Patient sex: M
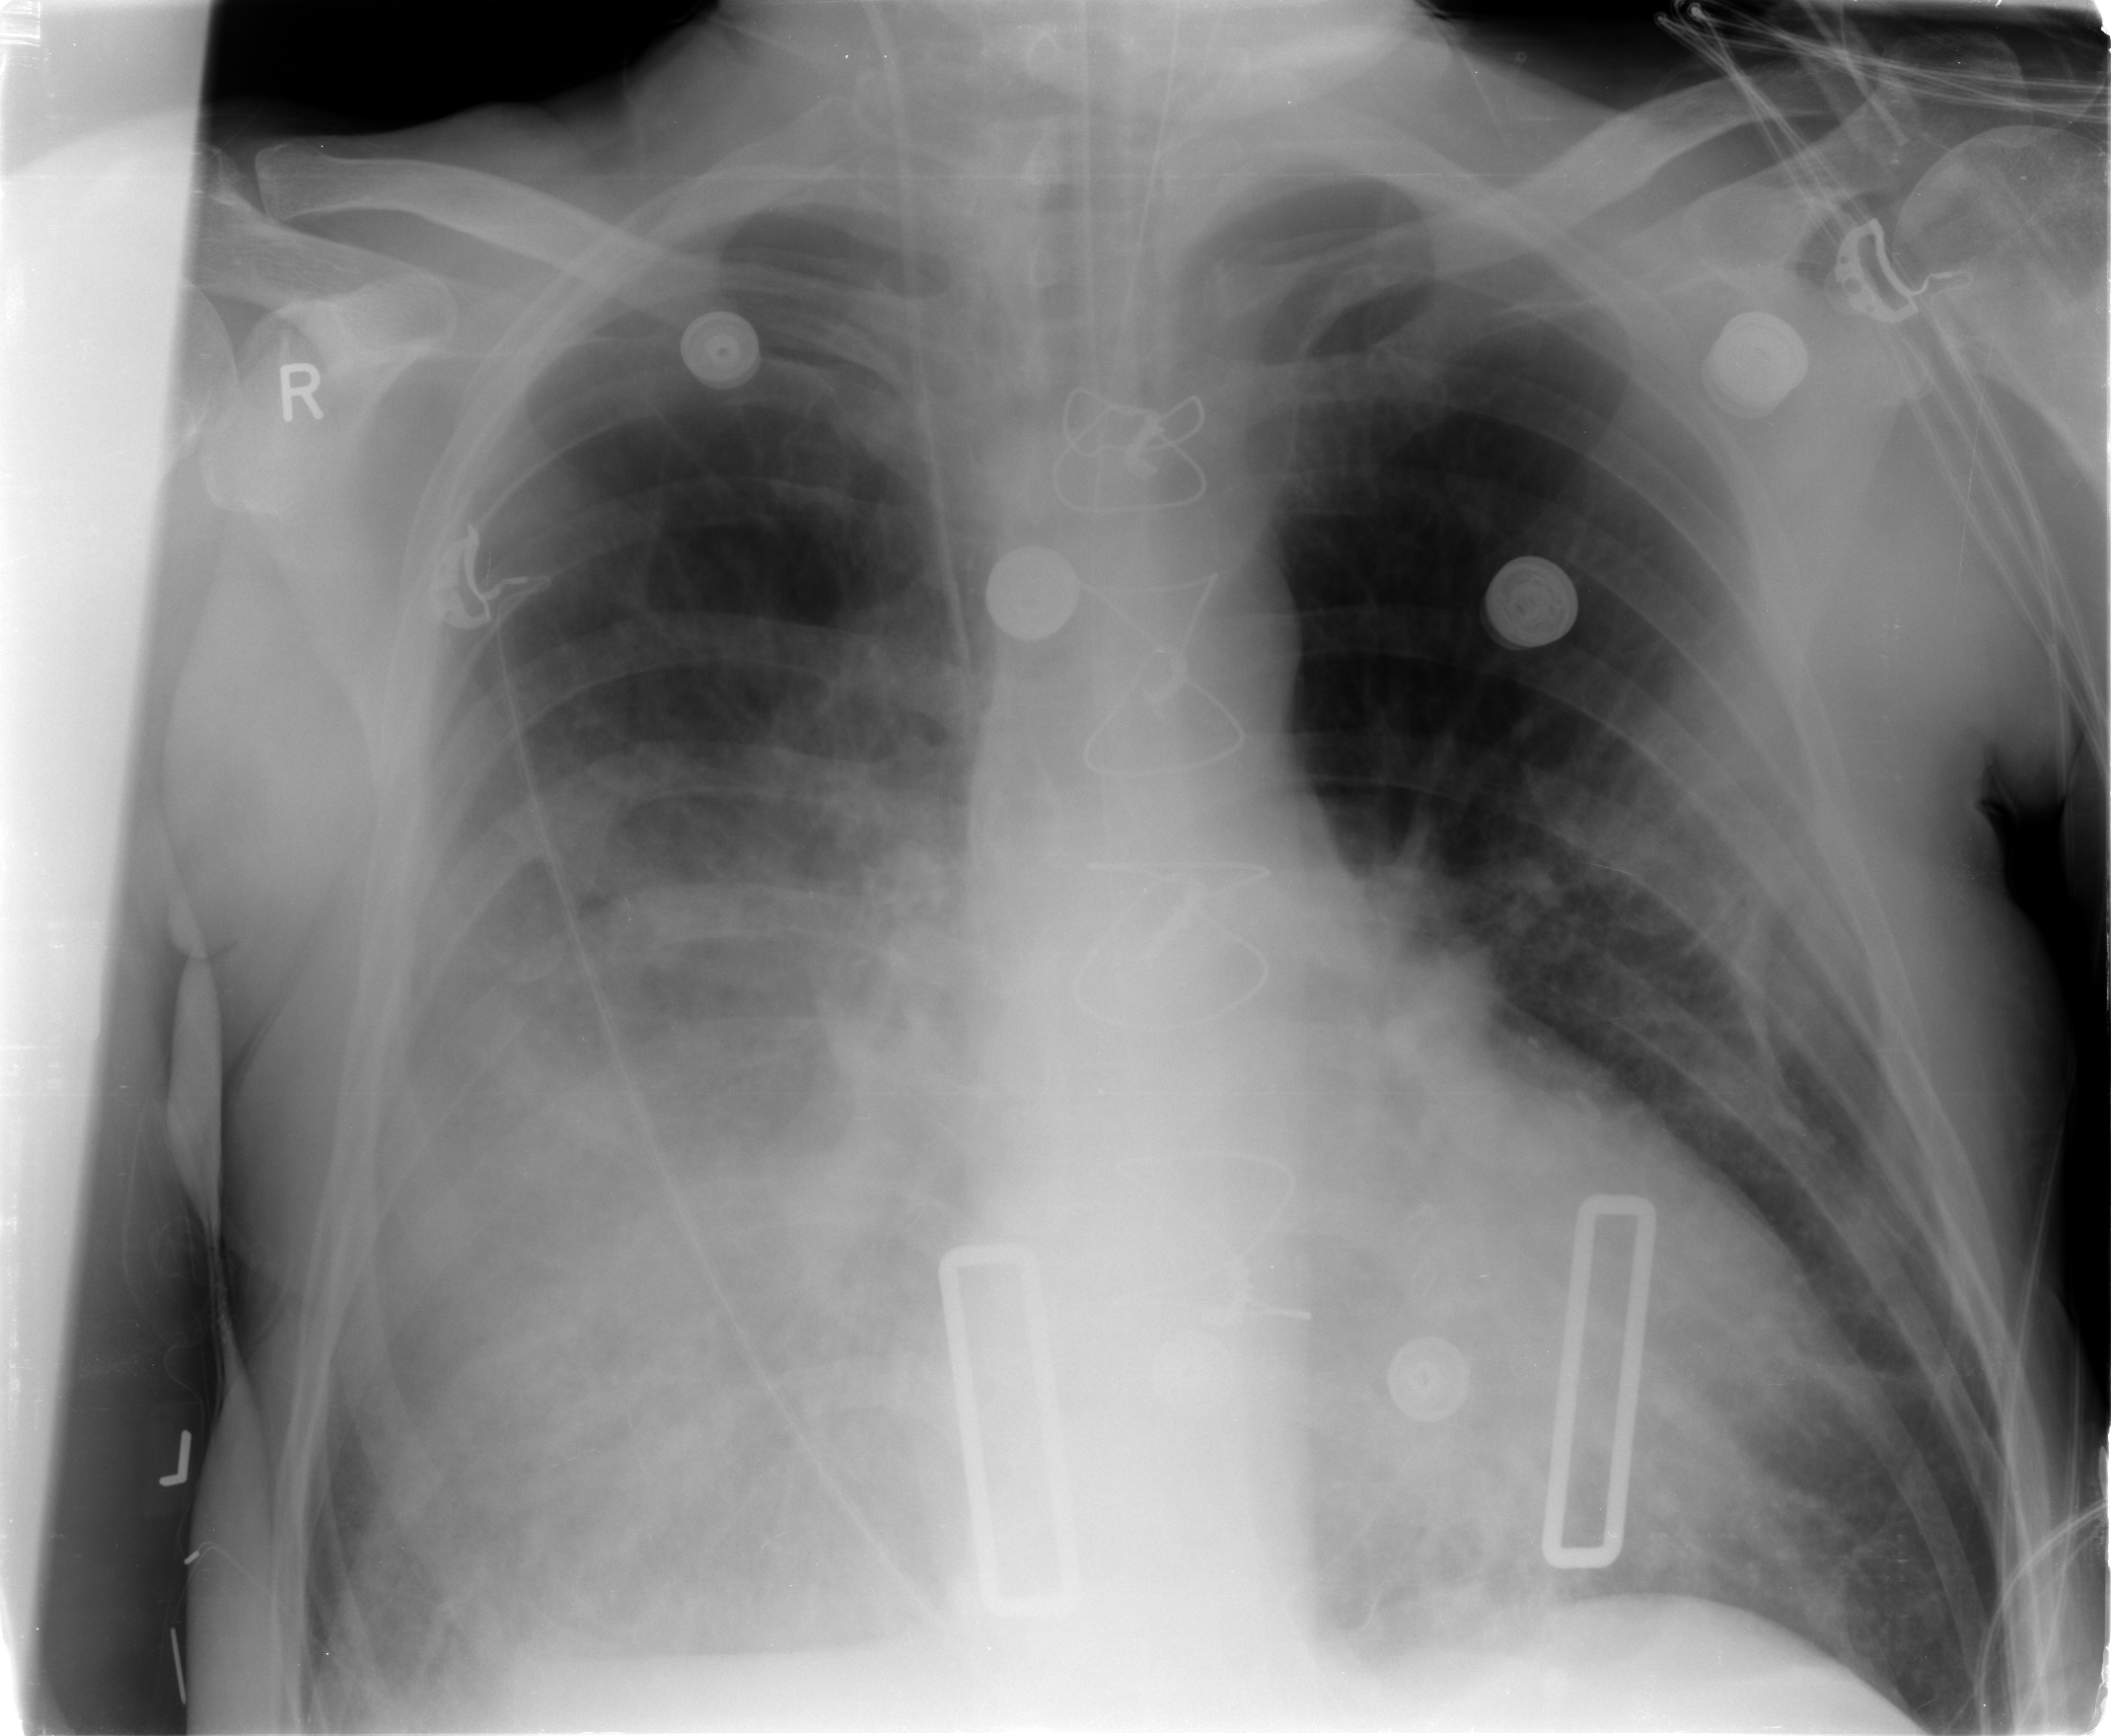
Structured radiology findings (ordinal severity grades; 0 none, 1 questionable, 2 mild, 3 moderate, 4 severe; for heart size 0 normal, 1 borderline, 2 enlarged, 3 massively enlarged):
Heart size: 2
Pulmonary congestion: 2
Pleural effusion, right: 2
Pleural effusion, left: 0
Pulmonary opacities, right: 4
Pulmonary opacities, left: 2
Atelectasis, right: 3
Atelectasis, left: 2